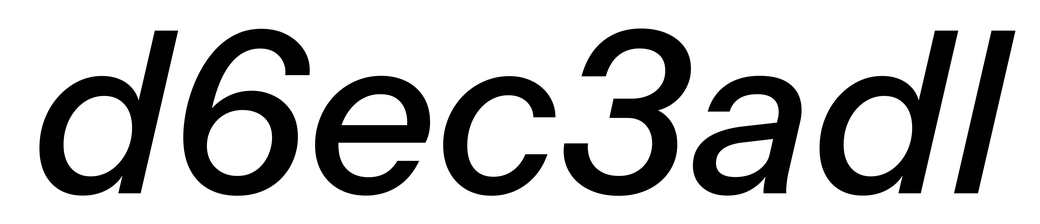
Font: InstrumentSans-Italic_Medium_Italic